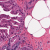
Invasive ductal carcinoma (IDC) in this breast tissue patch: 0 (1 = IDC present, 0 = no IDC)